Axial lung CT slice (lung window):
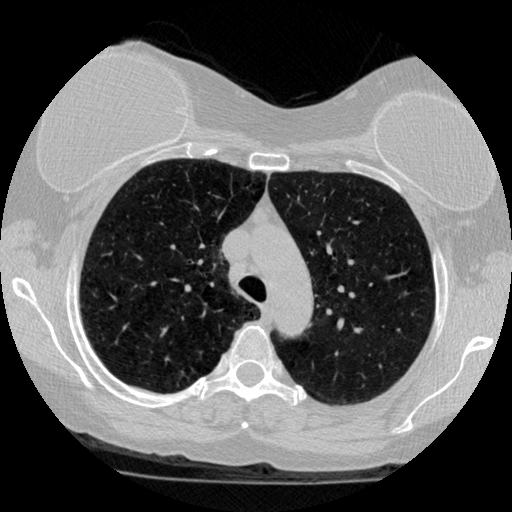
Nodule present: no